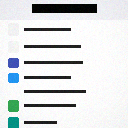
Screen state: on